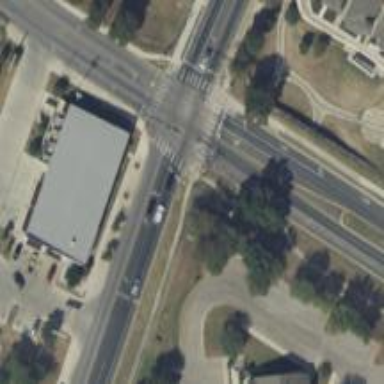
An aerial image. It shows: Marked road crossing.